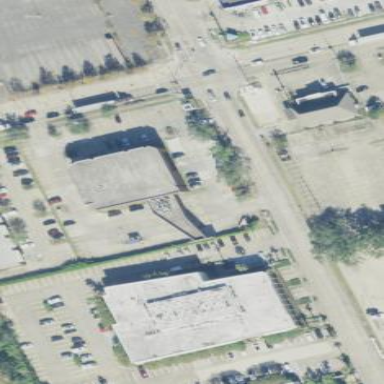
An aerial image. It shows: Bank building.